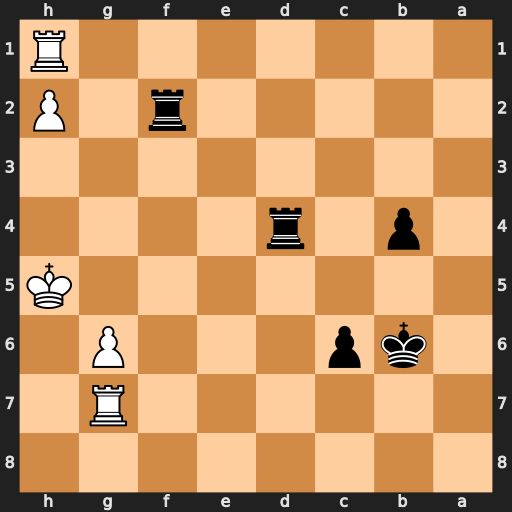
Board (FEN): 8/6R1/1kp3P1/7K/1p1r4/8/5r1P/7R
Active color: b
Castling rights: -
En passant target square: -
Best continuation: Rf5+ Kh6 Rh4#